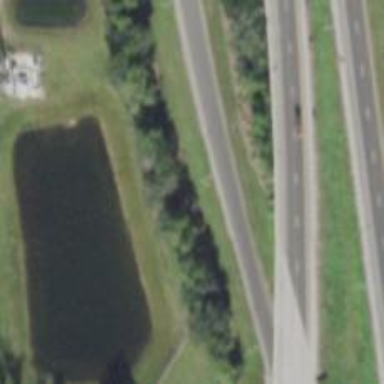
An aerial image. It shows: Diamond junction on motorway link.